Field crop: maize
Growth stage: 2
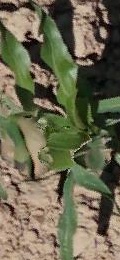
Species: maize